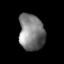
Tissue: lung
Cell type: Epithelial cells
Senescence score: 0.2127
Nuclear area (px): 903
Mean DAPI intensity: 124.303